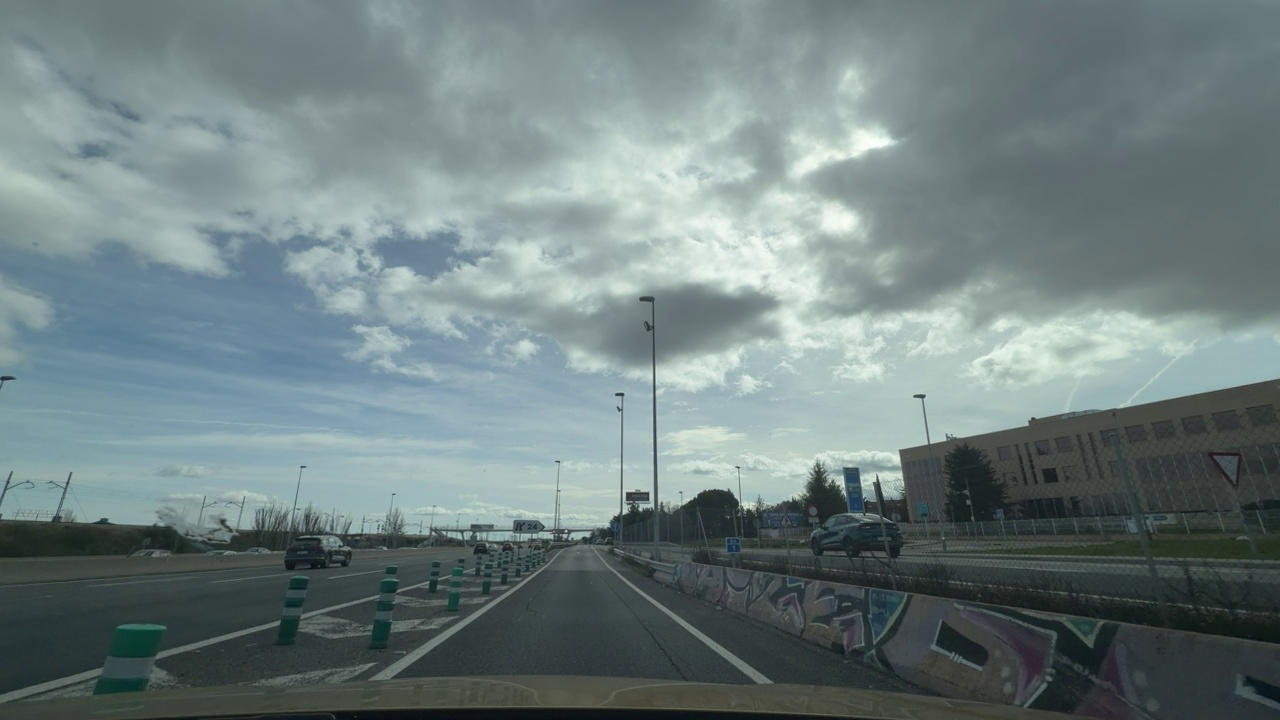
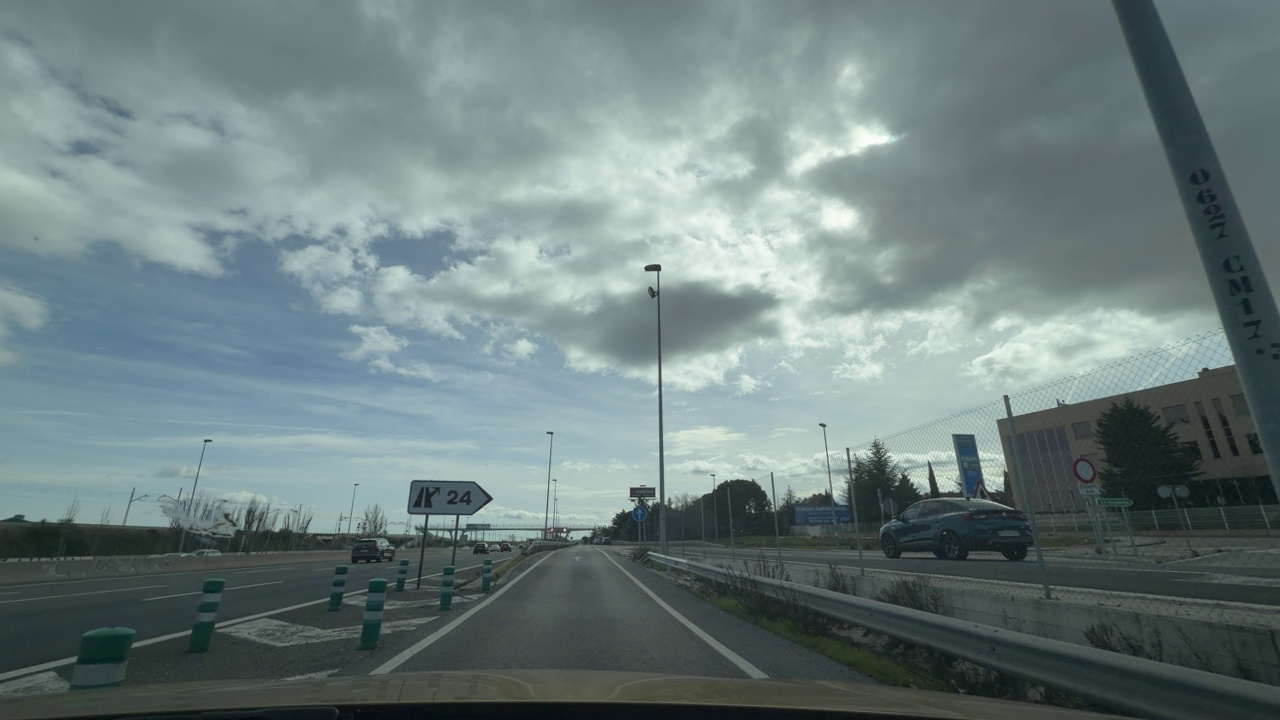
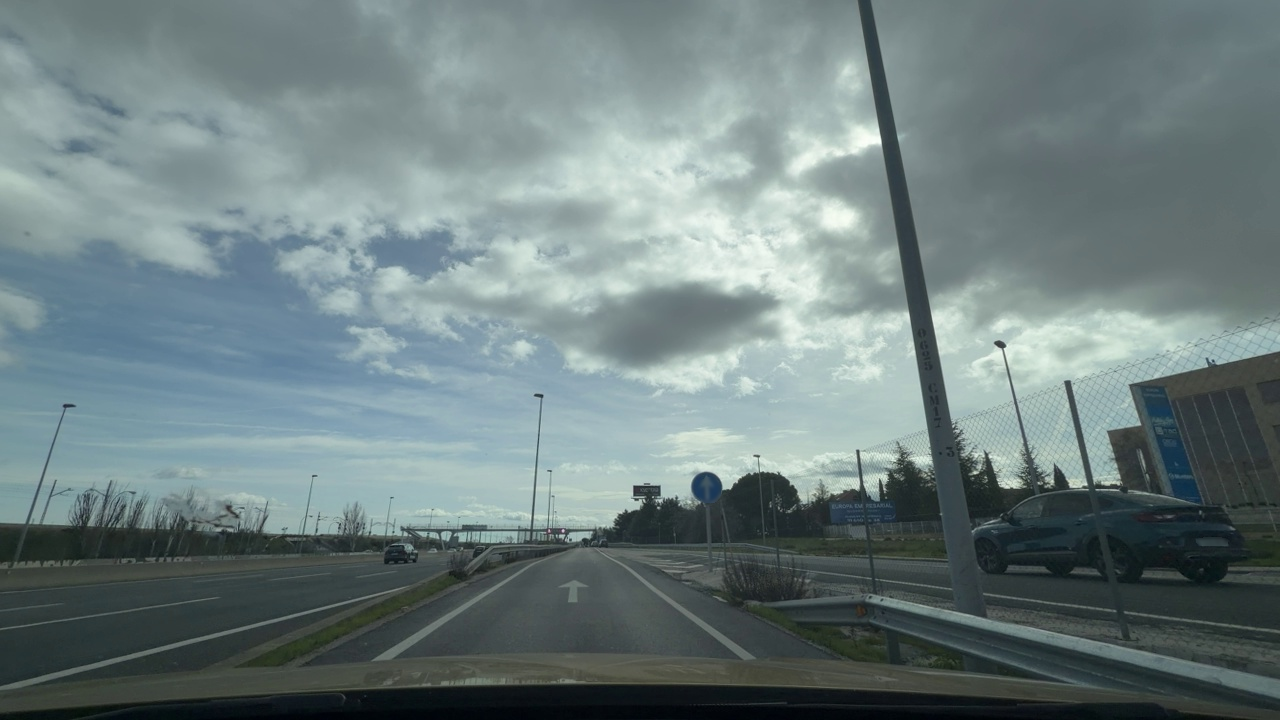
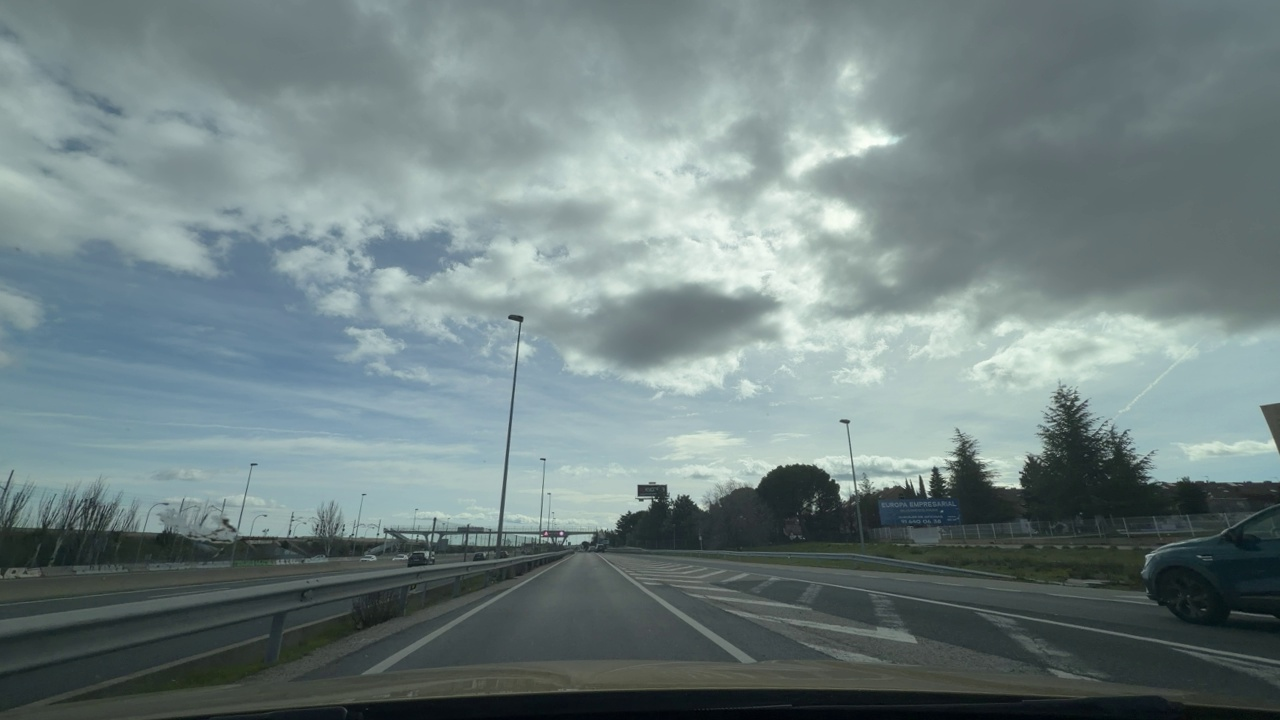
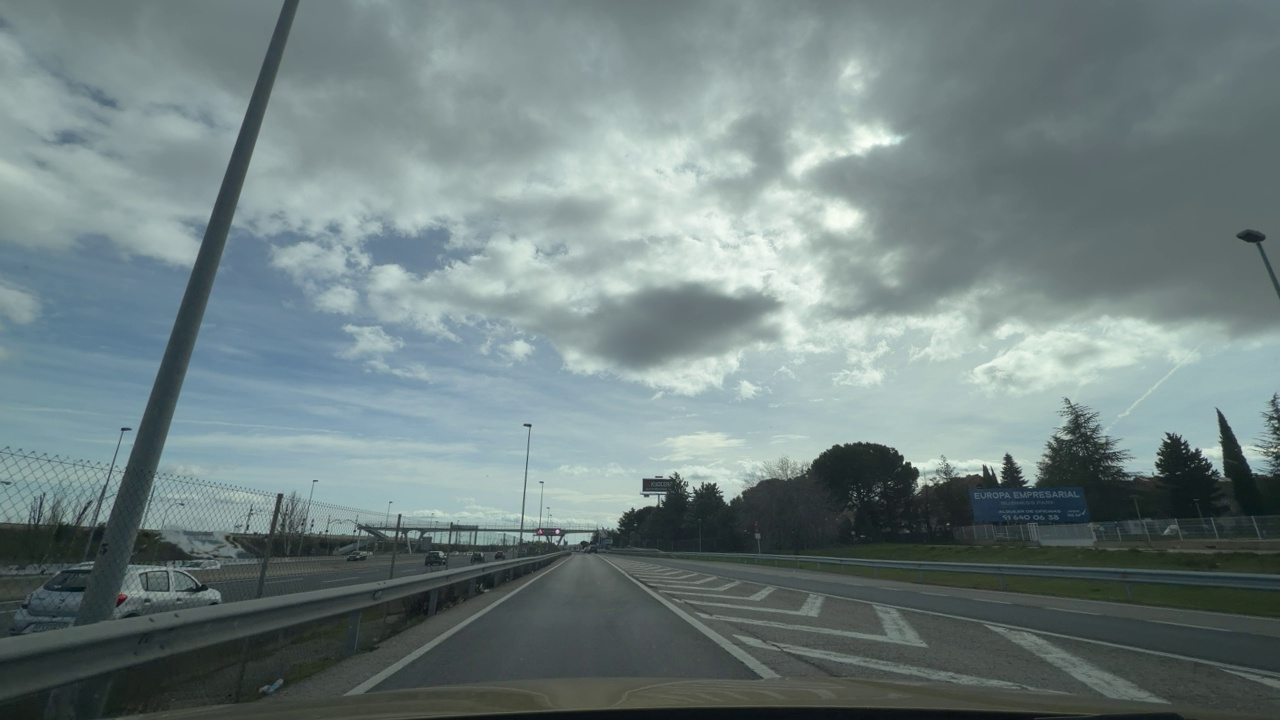
Situation: empty
Question: Is the ego vehicle stationary while another vehicle crosses its path within the roundabout?
Answer: No
Reasoning: Ego is driving in a straight lane from the highway, there are no roundabouts in the pictures shown

Situation: empty
Question: Are multiple speed limit signs with different values visible?
Answer: No
Reasoning: Speed limit signs are not visible in the picture

Situation: empty
Question: Is there a speed limit sign regulating the ego lane?
Answer: No
Reasoning: Speed limit signs are not visible in the picture

Situation: empty
Question: Is the ego vehicle traveling on a highway?
Answer: Yes
Reasoning: Ego is travelling through a highway. But currently in the sequence of pictures is exiting the highway through and exit on the right